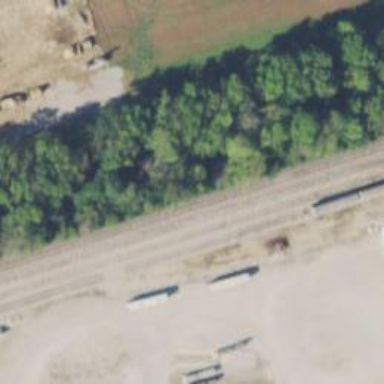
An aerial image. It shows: Abandoned railway alongside cycleway.